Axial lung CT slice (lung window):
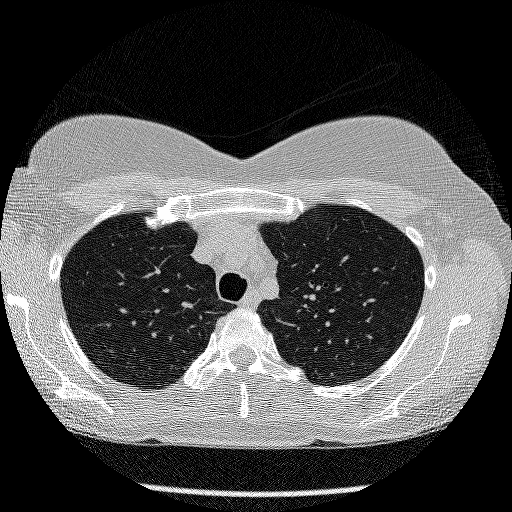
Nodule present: no